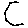
Label: hexagon